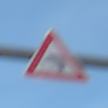
Verkehrszeichen: KurveLinks
Umgebung: Outdoor, Beach
Tageszeit: SunriseSunset
Wetter: PartlyCloudy
Licht: Natural
Jahreszeit: NotSpecified
Kontrast: LowContrast